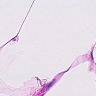
Metastatic tissue present: no